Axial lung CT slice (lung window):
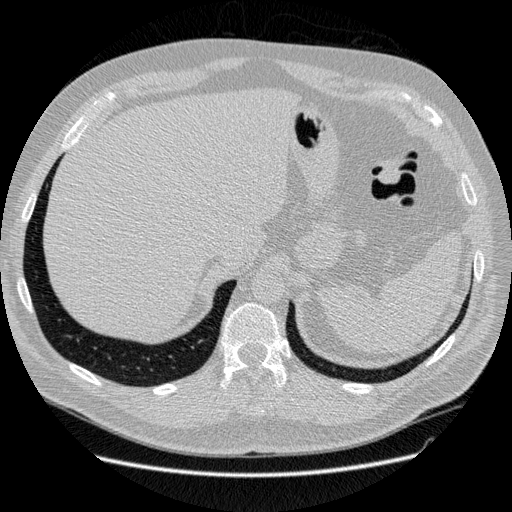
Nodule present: no